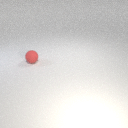
small red rubber sphere